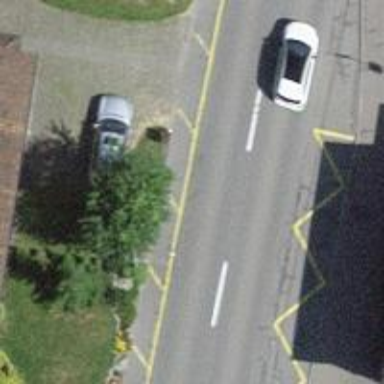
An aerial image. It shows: Public transport stop position.